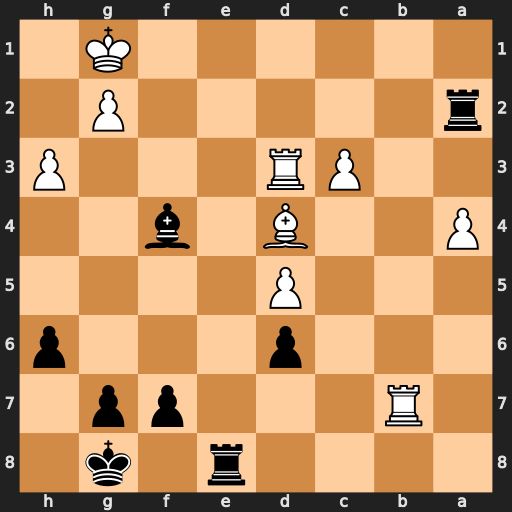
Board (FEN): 4r1k1/1R3pp1/3p3p/3P4/P2B1b2/2PR3P/r5P1/6K1
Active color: b
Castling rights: -
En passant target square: -
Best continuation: Re1#